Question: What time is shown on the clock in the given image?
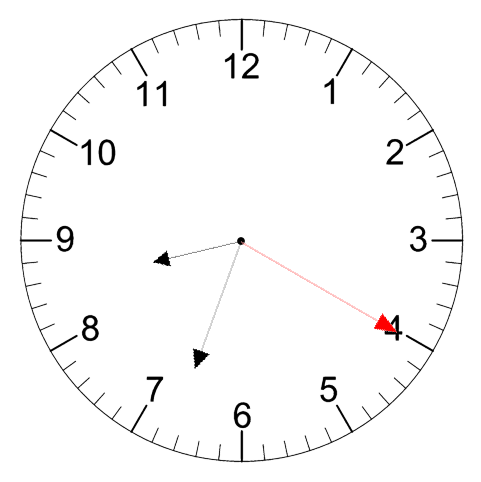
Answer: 08:33:20